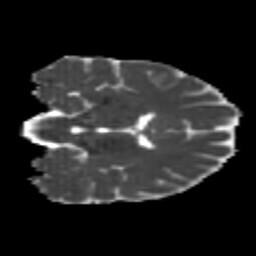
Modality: MD
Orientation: coronal
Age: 23
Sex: female
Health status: healthy
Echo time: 0.074 s